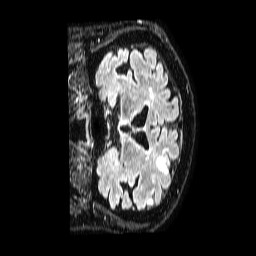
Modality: FLAIR
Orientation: coronal
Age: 76
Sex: male
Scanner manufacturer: philips
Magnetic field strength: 1.5 T
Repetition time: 4.8 s
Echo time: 0.3 s